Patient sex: F
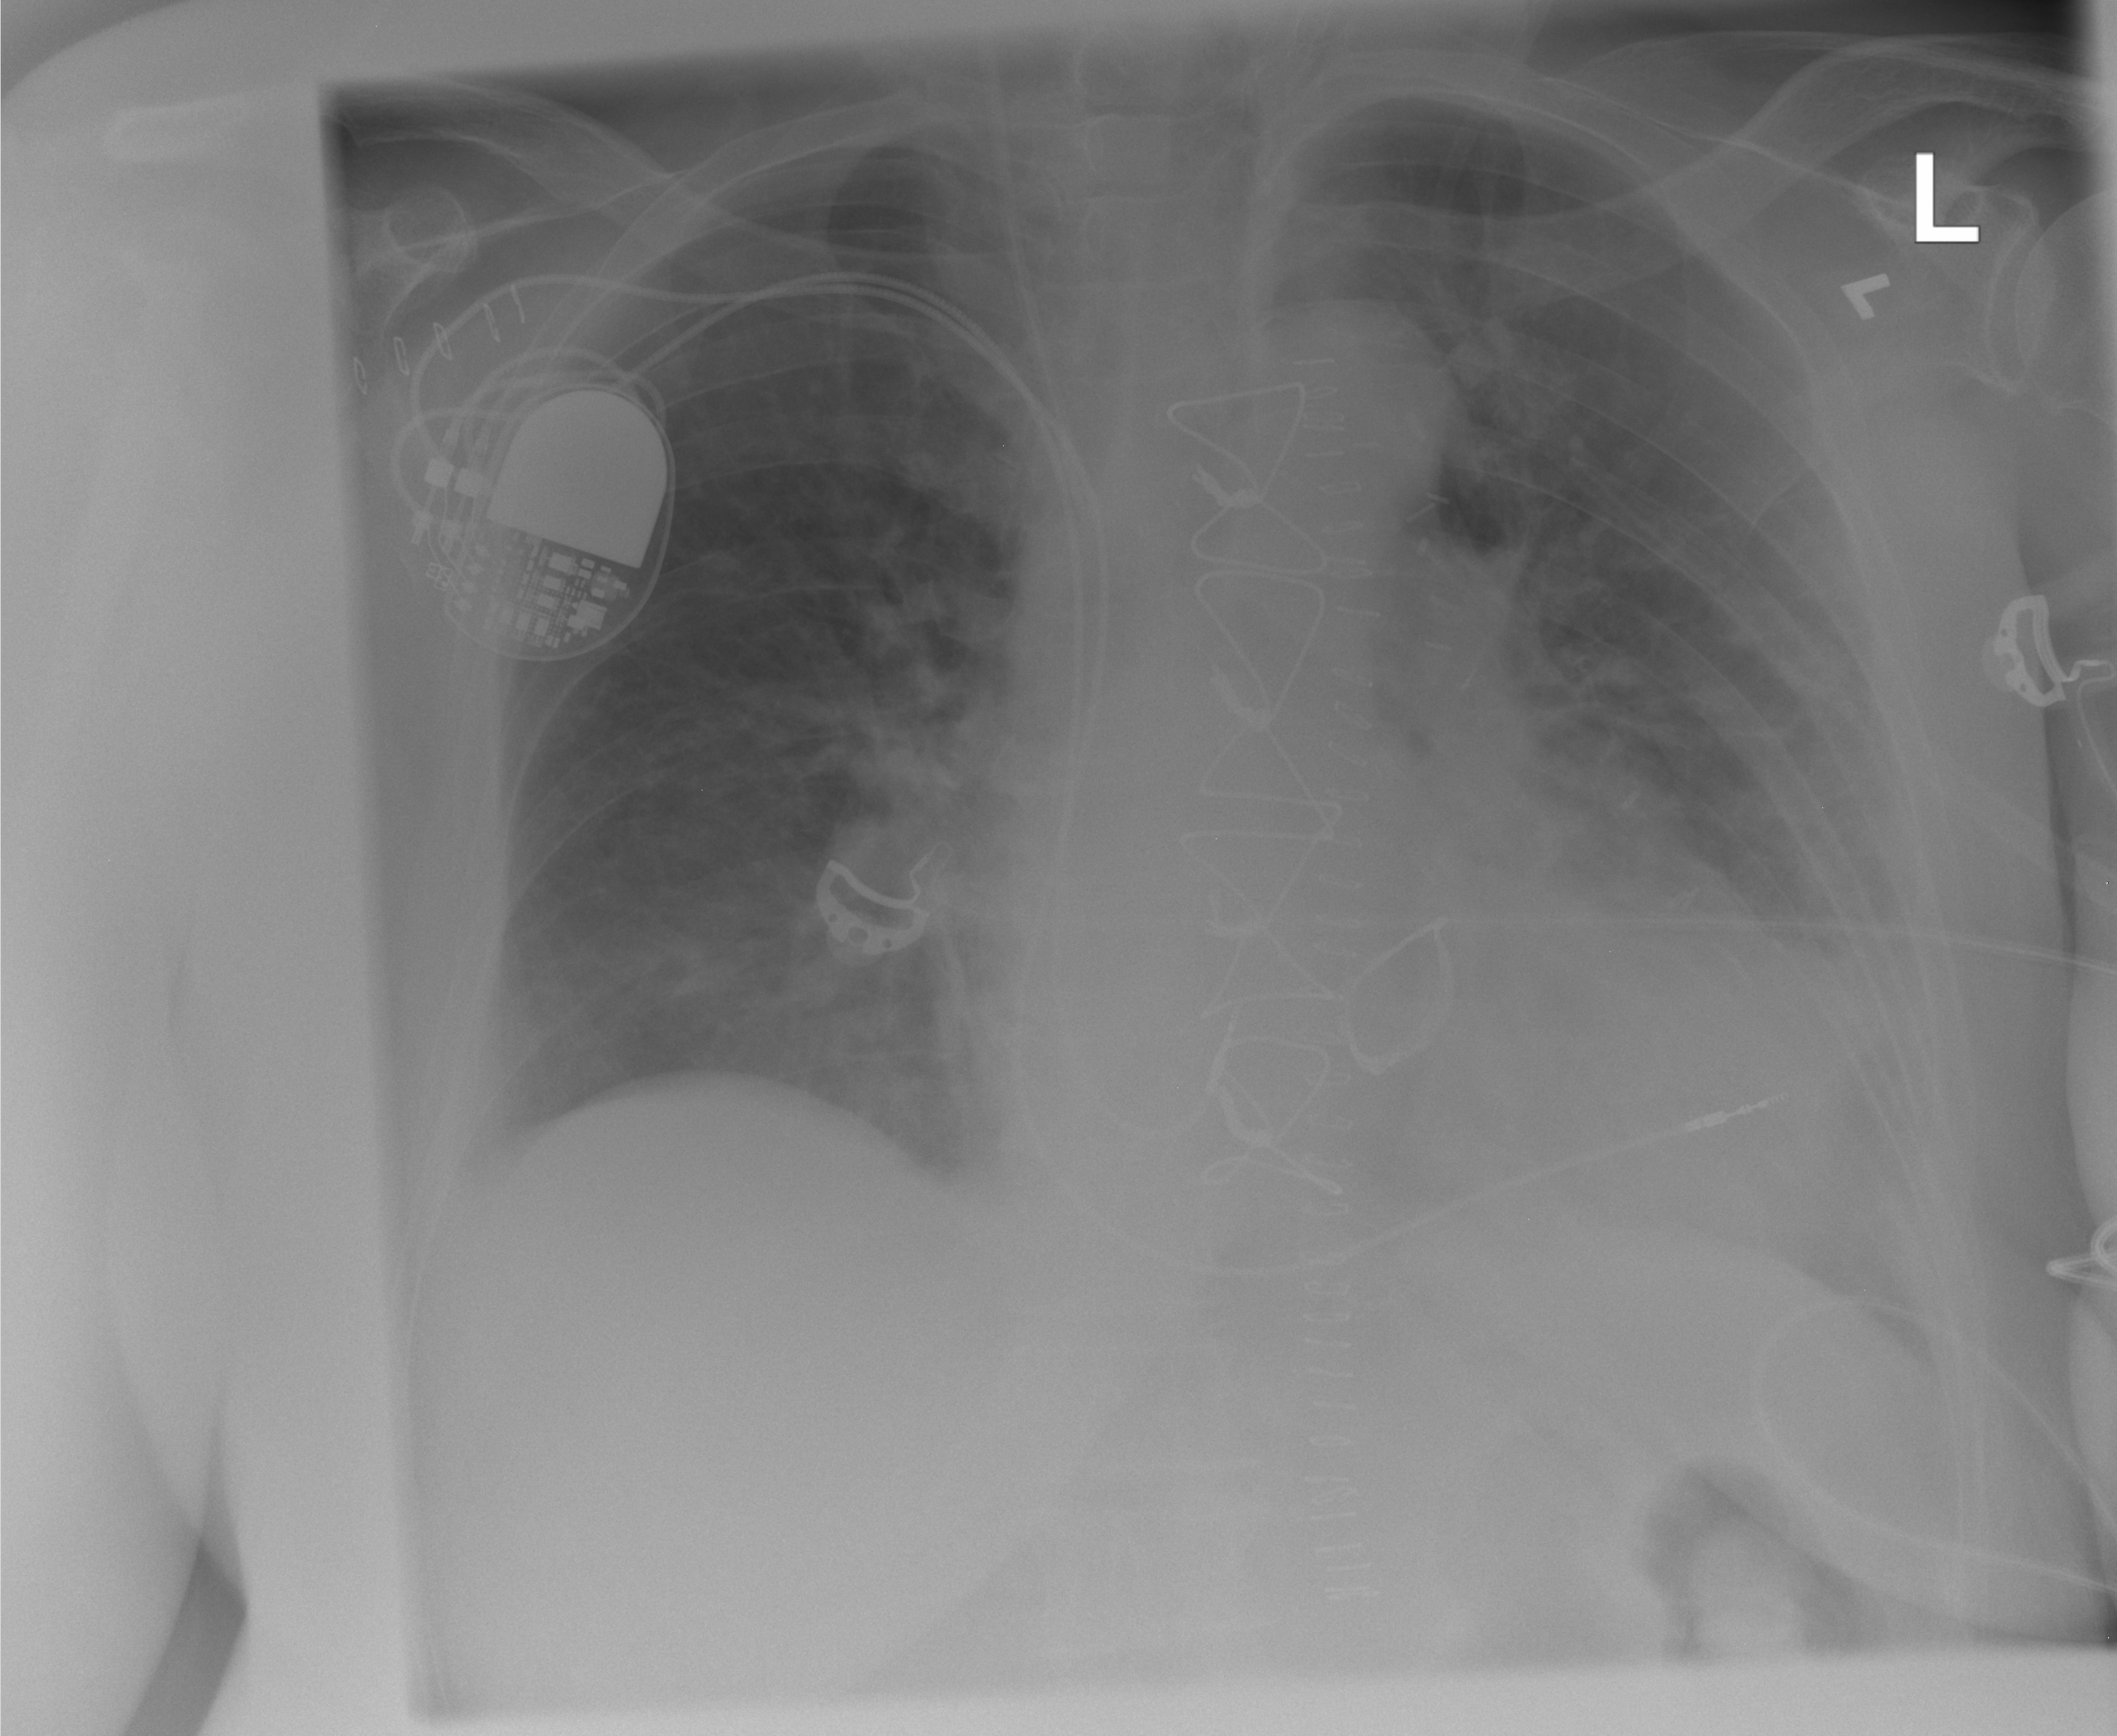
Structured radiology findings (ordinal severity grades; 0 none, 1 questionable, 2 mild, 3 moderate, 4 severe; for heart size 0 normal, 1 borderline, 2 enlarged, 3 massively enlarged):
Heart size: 0
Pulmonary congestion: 0
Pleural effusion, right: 0
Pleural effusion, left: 1
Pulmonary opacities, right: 0
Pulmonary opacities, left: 2
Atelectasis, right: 0
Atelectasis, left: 0